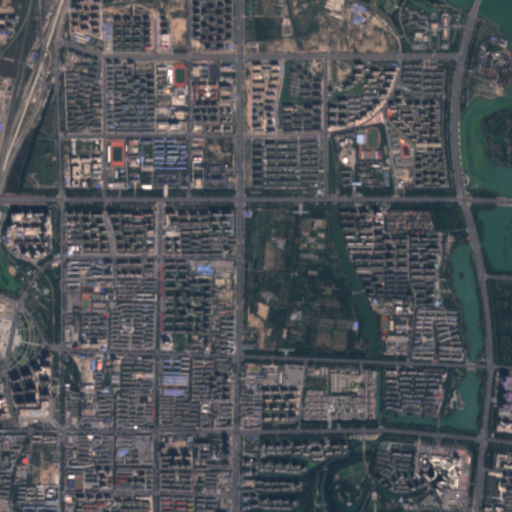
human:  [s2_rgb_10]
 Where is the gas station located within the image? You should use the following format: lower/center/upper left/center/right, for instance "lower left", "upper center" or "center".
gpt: The gas station is located in the upper center of the image.
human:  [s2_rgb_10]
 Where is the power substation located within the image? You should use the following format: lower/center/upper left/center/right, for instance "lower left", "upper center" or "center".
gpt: The power substation is located in the lower right of the image.
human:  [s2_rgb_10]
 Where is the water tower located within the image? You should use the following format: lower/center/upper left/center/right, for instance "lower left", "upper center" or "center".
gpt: The water tower is located in the lower center of the image.
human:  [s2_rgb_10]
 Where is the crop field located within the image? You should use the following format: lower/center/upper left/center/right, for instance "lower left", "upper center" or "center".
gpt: There is no crop field in the image.